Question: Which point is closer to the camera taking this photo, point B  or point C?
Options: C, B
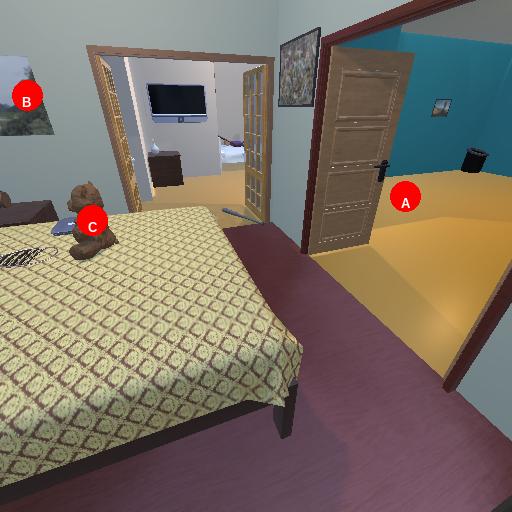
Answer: C